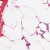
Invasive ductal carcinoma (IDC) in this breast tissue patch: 0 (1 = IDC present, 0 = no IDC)